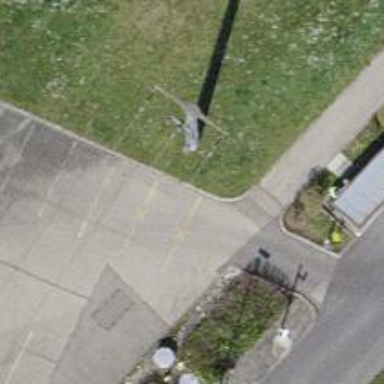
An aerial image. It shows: Concrete power pole.